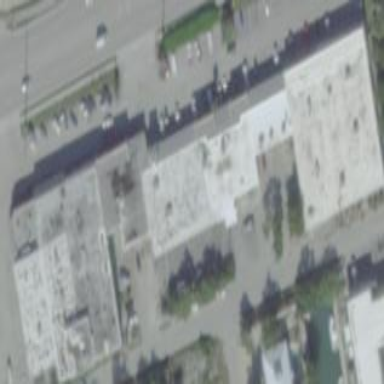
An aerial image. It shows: Commercial building.